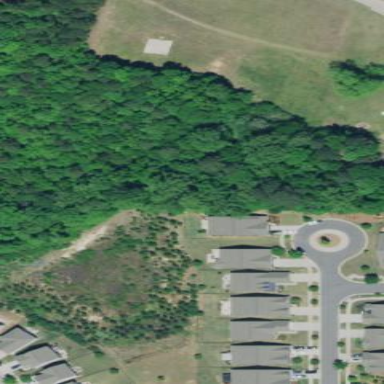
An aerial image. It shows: Evergreen needle-leaved woodland.